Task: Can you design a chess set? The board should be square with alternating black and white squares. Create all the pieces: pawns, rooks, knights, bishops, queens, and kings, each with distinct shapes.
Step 1591:
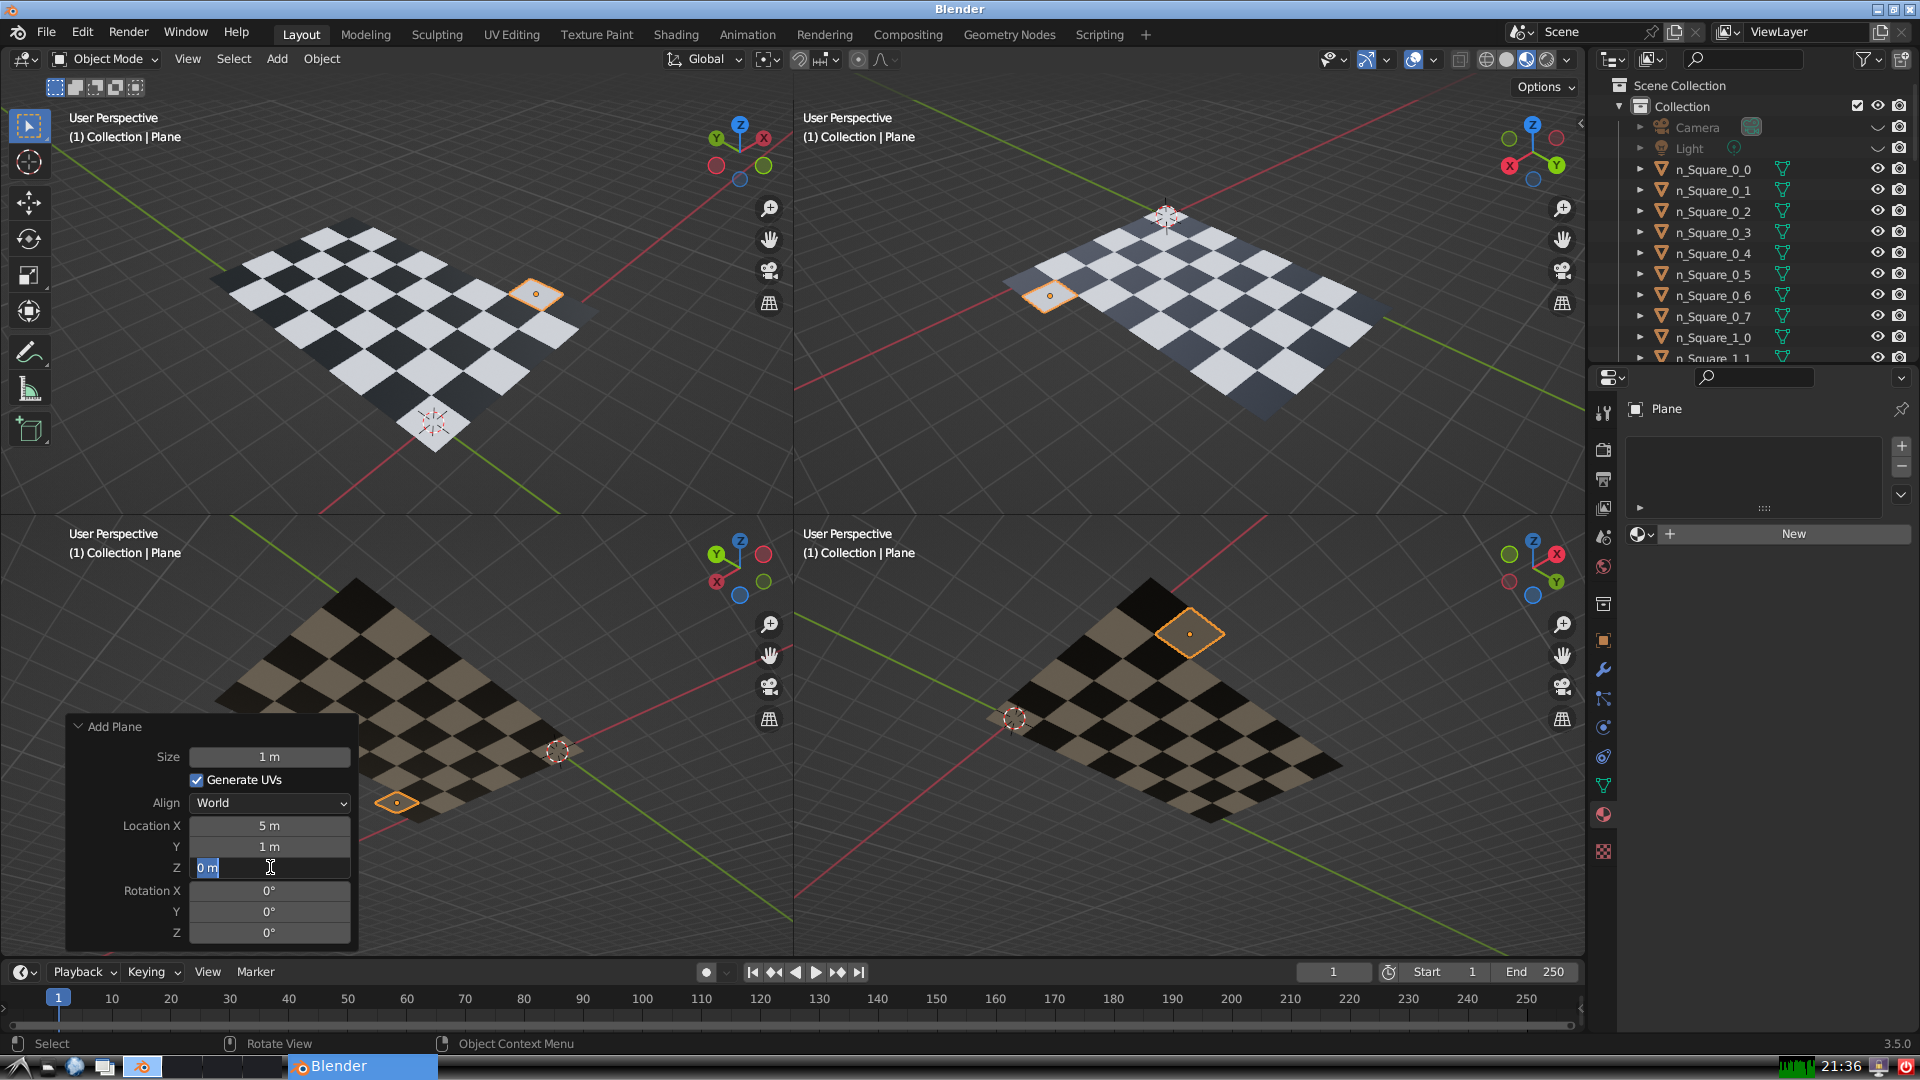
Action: input_text: 0.0